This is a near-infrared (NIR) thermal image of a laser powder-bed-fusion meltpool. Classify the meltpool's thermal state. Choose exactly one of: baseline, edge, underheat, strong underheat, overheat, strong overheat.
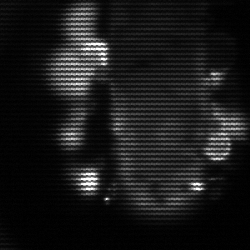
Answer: strong underheat